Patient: sex M, age 50
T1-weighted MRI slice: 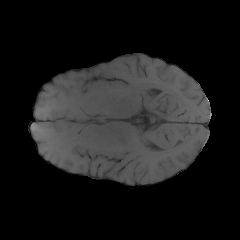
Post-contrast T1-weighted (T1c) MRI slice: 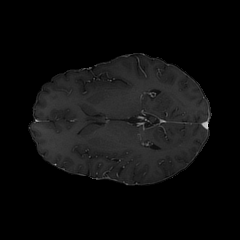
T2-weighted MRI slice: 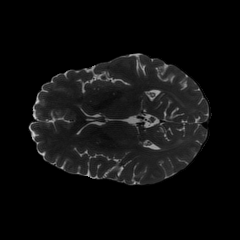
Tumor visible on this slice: no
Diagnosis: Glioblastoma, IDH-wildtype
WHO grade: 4